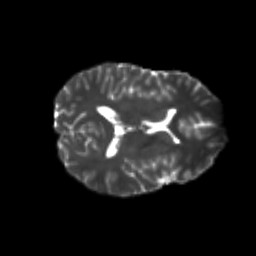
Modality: T2w
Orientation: axial
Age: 23
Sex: male
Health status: healthy
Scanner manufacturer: philips
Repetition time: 7.393 s
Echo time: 0.08599 s